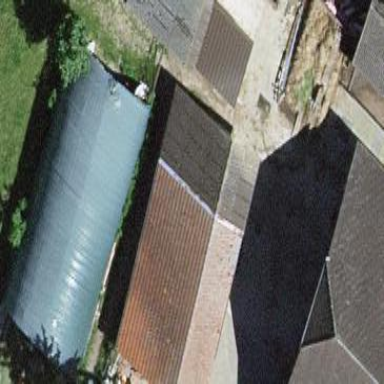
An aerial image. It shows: Barn.